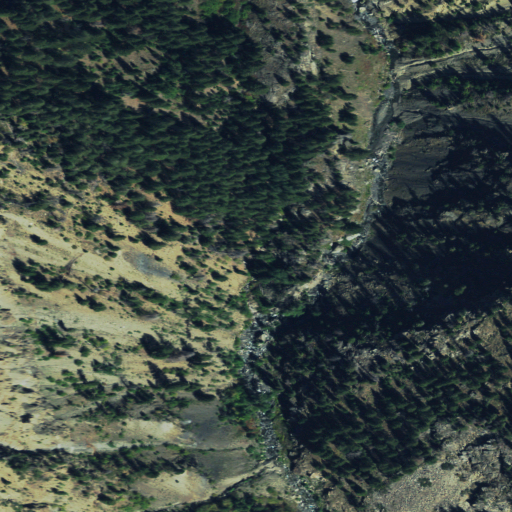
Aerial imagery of valley in Idaho named Basin Gulch containing evergreen forest and shrub